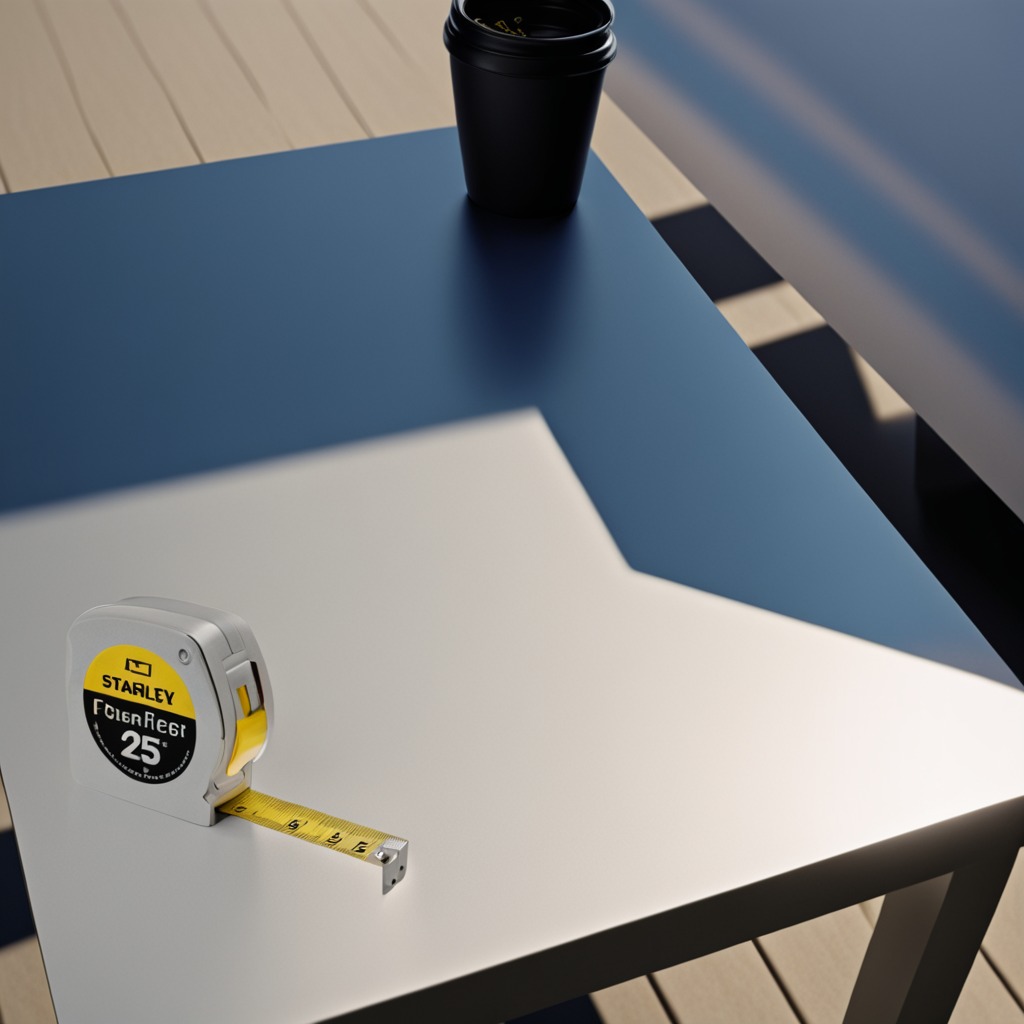
A measuring tape is lying on a clean utility table in a temporary outdoor tool station afternoon light present textured surface.